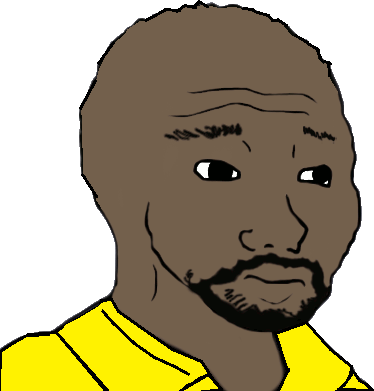
Label: 5_Blackjak